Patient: sex F, age 56
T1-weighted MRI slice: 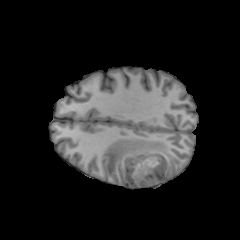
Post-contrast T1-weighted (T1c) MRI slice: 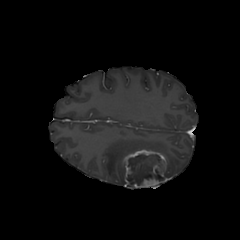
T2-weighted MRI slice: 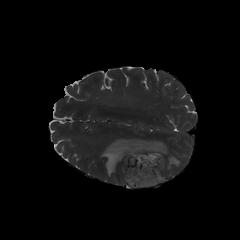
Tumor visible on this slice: yes
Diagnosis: Glioblastoma, IDH-wildtype
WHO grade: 4